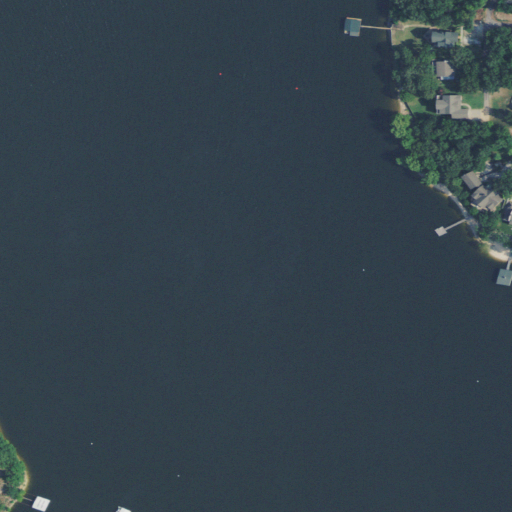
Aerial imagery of valley in Oklahoma named Courthouse Hollow containing open water, deciduous forest, open development, medium intensity development, and pasture